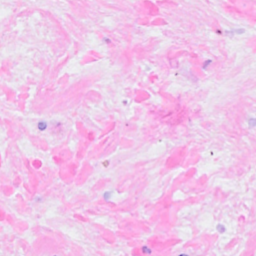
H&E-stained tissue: Breast